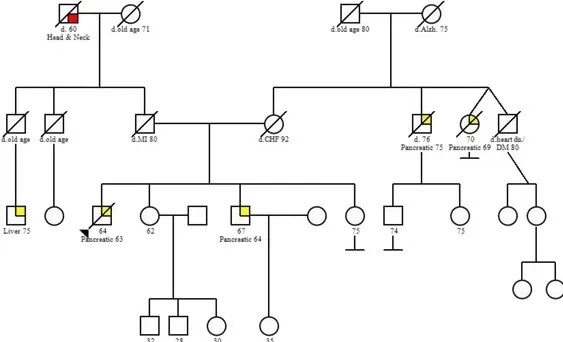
Pedigree. Family history of cancer as reported by the proband (denoted by the arrow), and his brother.
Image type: pathology (immunostaining)